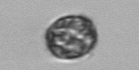
Label: Thalassiosira